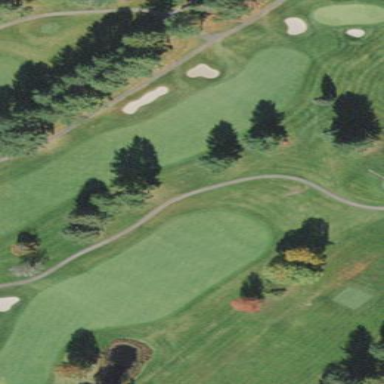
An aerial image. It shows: Golf fairway surrounded by grass.